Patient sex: F
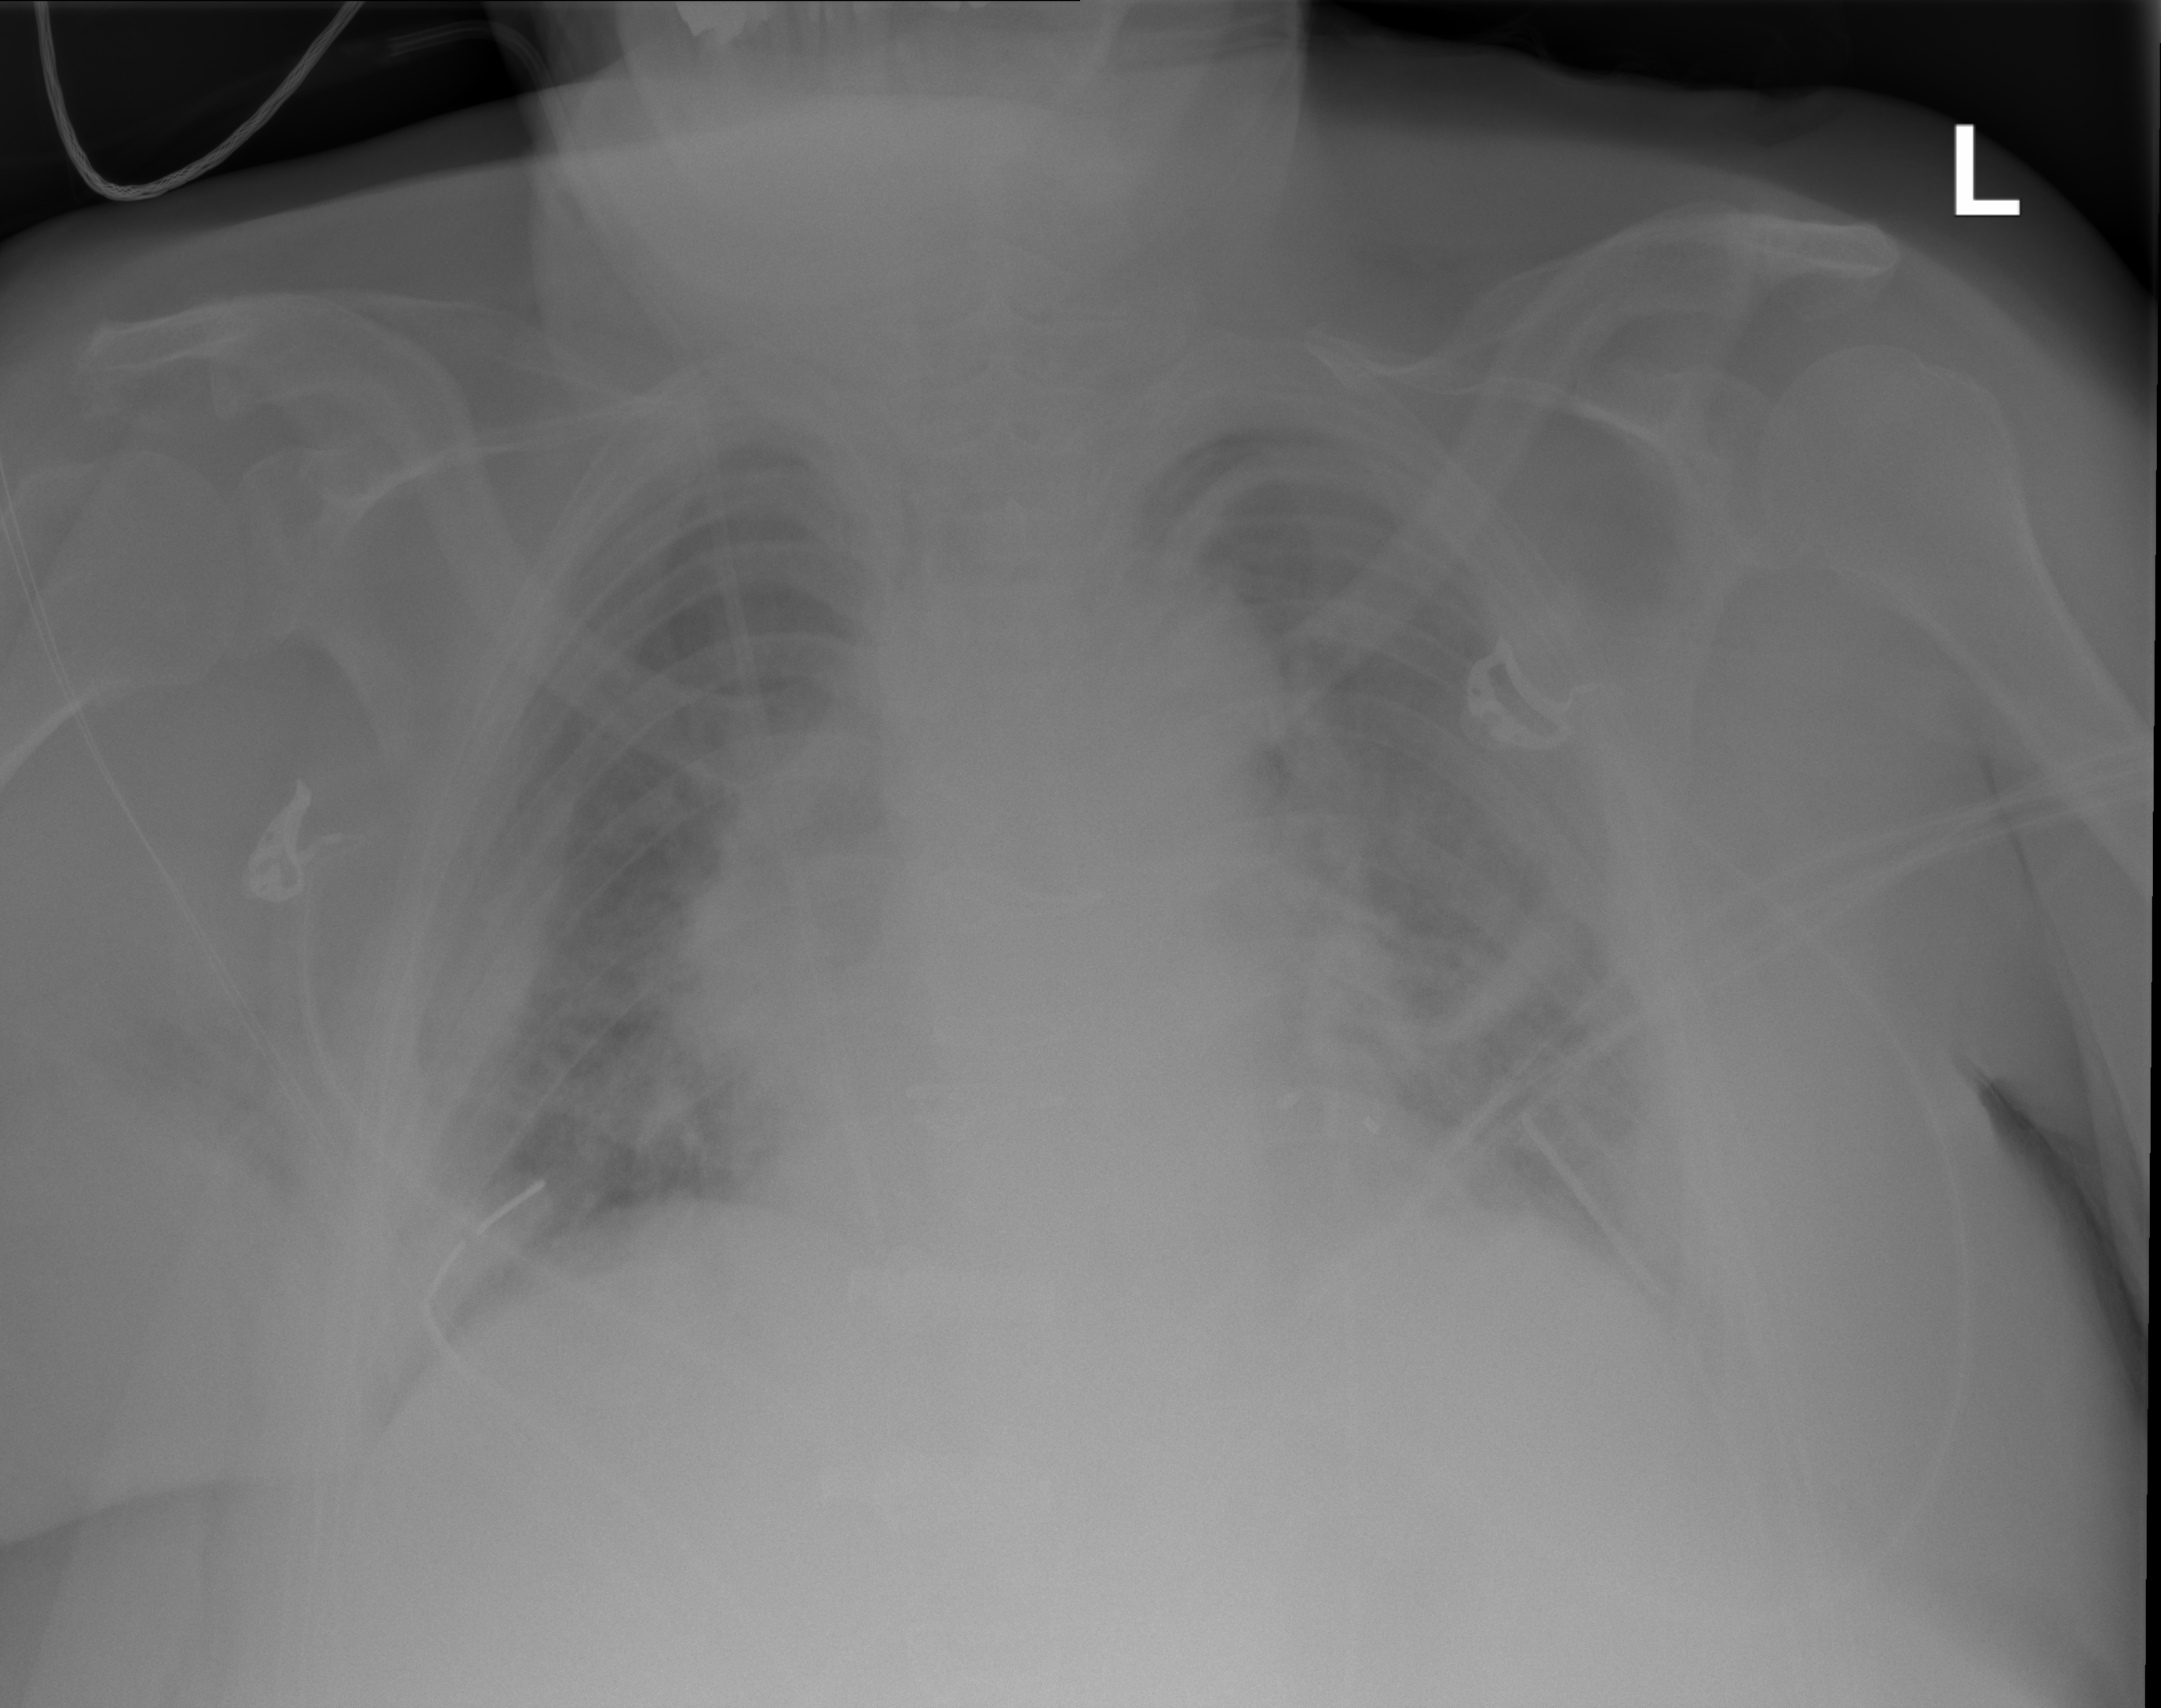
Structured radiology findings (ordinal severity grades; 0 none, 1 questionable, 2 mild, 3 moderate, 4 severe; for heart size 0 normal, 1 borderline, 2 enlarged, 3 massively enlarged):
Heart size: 0
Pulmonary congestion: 0
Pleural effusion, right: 0
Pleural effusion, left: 0
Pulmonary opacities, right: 0
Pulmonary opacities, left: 0
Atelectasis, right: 0
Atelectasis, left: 2